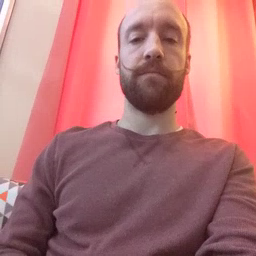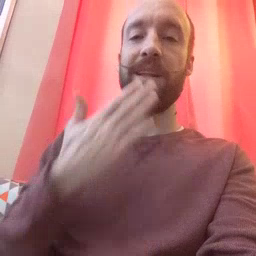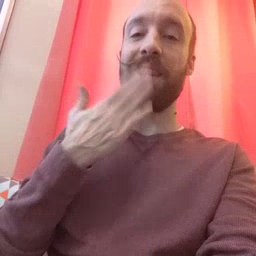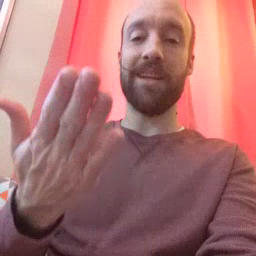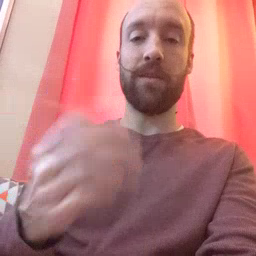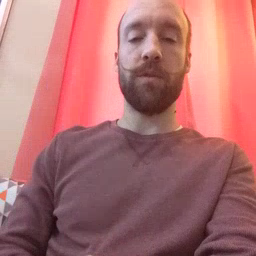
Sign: thankyou